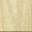
Piece: xx